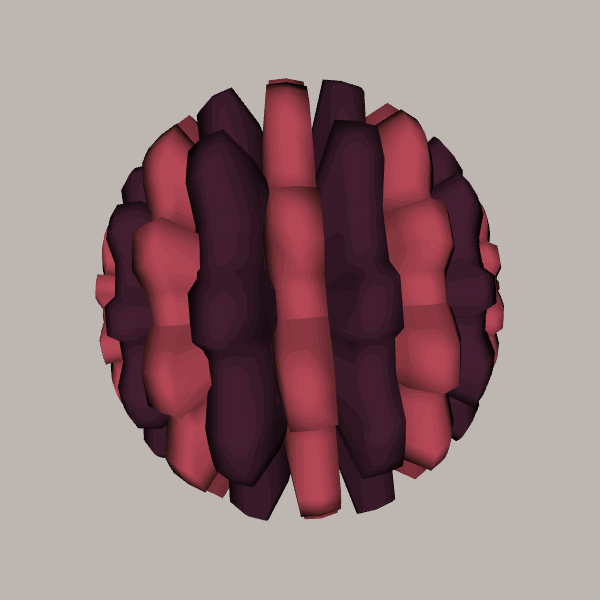
Background: light